Question: I'm trying to load a model that comes with the WorldForge 3d models. When I do it I however get this exception and I suspect that the program can't find the model nor the textures:
'''
com.jme3.asset.AssetNotFoundException: objects/creatures/goblin/goblin.mesh.xml
at com.jme3.asset.DesktopAssetManager.loadAsset(DesktopAssetManager.java:277)
at com.jme3.asset.DesktopAssetManager.loadModel(DesktopAssetManager.java:410)
at com.jme3.asset.DesktopAssetManager.loadModel(DesktopAssetManager.java:420)
at adventure.Main.simpleInitApp(Main.java:110)
at com.jme3.app.SimpleApplication.initialize(SimpleApplication.java:225)
at com.jme3.system.lwjgl.LwjglAbstractDisplay.initInThread(LwjglAbstractDisplay.java:129)
at com.jme3.system.lwjgl.LwjglAbstractDisplay.run(LwjglAbstractDisplay.java:205)
at java.lang.Thread.run(Thread.java:679)
'''
The code I want to run that should import a goblin is
1
'''
Spatial model3 = assetManager.loadModel("objects/creatures/goblin/goblin.mesh.xml");
'''
Neither does an absolute path work.
Can you help me?
## Update
I found that adding the assets folder to the src path in eclipse solved the assetnotfoundexception. Now I can load the mesh but it is missing texture and material:

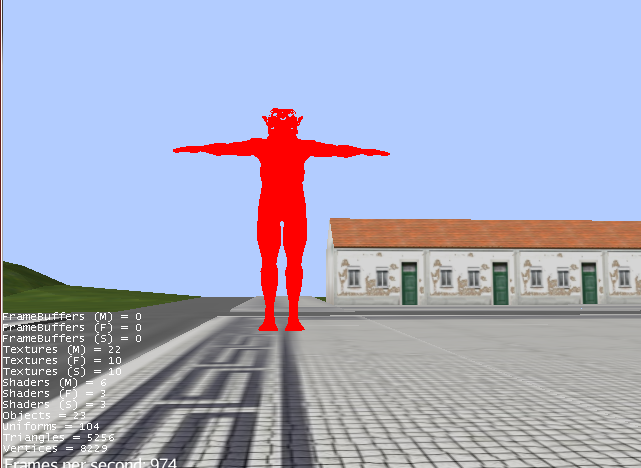
Answer: Have you configured correctly the project under Eclipse? Check the "Setting up dependencies" section. <URL>